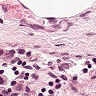
Metastatic tissue present: no